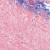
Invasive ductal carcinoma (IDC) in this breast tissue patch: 0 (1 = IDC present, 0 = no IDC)